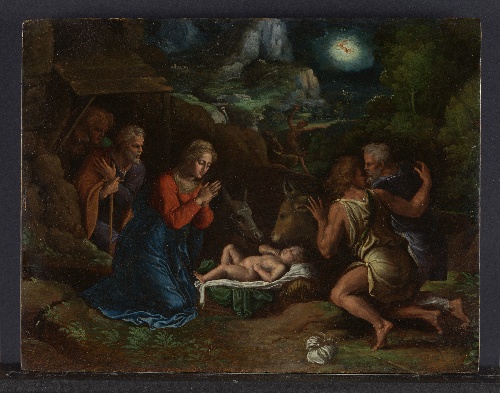
Title: The Adoration of the Shepherds
Artist: Girolamo da Carpi (Girolamo Sellari)
Artist bio: Italian, Ferrara 1501–1556 Ferrara
Date: ca. 1535–40
Object type: Painting
Classification: Paintings
Medium: Oil on wood
Dimensions: 12 3/8 × 16 1/8 in. (31.4 × 41 cm)
Department: European Paintings
Credit line: Gift of Maurizio and Dominique Canesso, in honor of Keith Christiansen, 2017
Accession year: 2017
Repository: Metropolitan Museum of Art, New York, NY
Tags: Cows|Donkeys|Virgin Mary|Jesus|Adoration of the Shepherds|Joseph